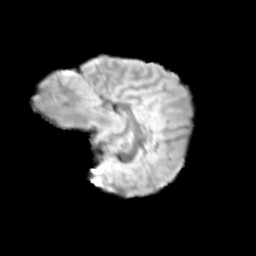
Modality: T2w
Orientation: sagittal
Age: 10
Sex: female
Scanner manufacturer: siemens
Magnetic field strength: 3 T
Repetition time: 3.8 s
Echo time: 0.07 s